Question: The Android fragment lifecycle shows that when a fragment is added to the backstack and then removed/replaced, 'onDestroyView()' is called, and later on, when the fragment returns to the layout from the backstack, 'onCreateView()' is called.
From my understanding it means that the fragment's view is being destroyed and recreated. If the user has input text in an 'EditText' in fragment A and goes to fragment B and then back to A, when the fragment comes back the 'EditText''s contents will have been erased.
However, this is not happening in the following code; can anybody explain why? I have already verified that 'FragmentA''s 'onDestroyView()' is being called.

## MainActivity.java
'''
public class MainActivity extends FragmentActivity {
private Fragment currentFragment = null;
@Override
protected void onCreate(Bundle savedInstanceState) {
super.onCreate(savedInstanceState);
setContentView(R.layout.activity_main);
if (savedInstanceState == null) {
addFragment(new FragmentA());
}
}
public void setCurrentFragment(Fragment fragment) {
this.currentFragment = fragment;
}
@Override
public void onBackPressed() {
if (currentFragment instanceof FragmentB) {
getSupportFragmentManager().popBackStackImmediate();
} else {
super.onBackPressed();
}
}
public void addFragment(Fragment fragment) {
getSupportFragmentManager().beginTransaction().replace(R.id.container, fragment).addToBackStack(null).commit();
setCurrentFragment(fragment);
}
}
'''
## FragmentA.java
'''
public class FragmentA extends Fragment {
@Override
public View onCreateView(LayoutInflater inflater, ViewGroup container,
Bundle savedInstanceState) {
View view = inflater.inflate(R.layout.fragment_a, container, false);
final EditText editText = (EditText)view.findViewById(R.id.editText);
Button button = (Button)view.findViewById(R.id.button);
button.setOnClickListener(new OnClickListener() {
@Override
public void onClick(View v) {
FragmentB fragmentB = new FragmentB();
Bundle arguments = new Bundle();
arguments.putString("text", editText.getText().toString());
fragmentB.setArguments(arguments);
((MainActivity)getActivity()).addFragment(fragmentB);
}
});
return view;
}
@Override
public void onDestroyView() {
super.onDestroyView();
Log.d("Tag", "FragmentA.onDestroyView() has been called.");
}
}
'''
## FragmentB.java
'''
public class FragmentB extends Fragment {
@Override
public View onCreateView(LayoutInflater inflater, ViewGroup container,
Bundle savedInstanceState) {
View view = inflater.inflate(R.layout.fragment_b, container, false);
TextView textView = (TextView)view.findViewById(R.id.textView);
textView.setText(getArguments().getString("text"));
return view;
}
}
'''
## activity_main.xml
'''
<FrameLayout xmlns:android="http://schemas.android.com/apk/res/android"
xmlns:tools="http://schemas.android.com/tools"
android:id="@+id/container"
android:layout_width="match_parent"
android:layout_height="match_parent"
tools:context="com.example.fragmenttest.MainActivity"
tools:ignore="MergeRootFrame" />
'''
## fragment_a.xml
'''
<LinearLayout xmlns:android="http://schemas.android.com/apk/res/android"
xmlns:tools="http://schemas.android.com/tools"
android:layout_width="match_parent"
android:layout_height="match_parent"
android:orientation="vertical">
<EditText
android:id="@+id/editText"
android:layout_width="wrap_content"
android:layout_height="wrap_content"/>
<Button
android:id="@+id/button"
android:layout_width="wrap_content"
android:layout_height="wrap_content"
android:text="Button" />
</LinearLayout>
'''
## fragment_b.xml
'''
<TextView xmlns:android="http://schemas.android.com/apk/res/android"
android:id="@+id/textView"
android:layout_width="match_parent"
android:layout_height="match_parent" />
'''
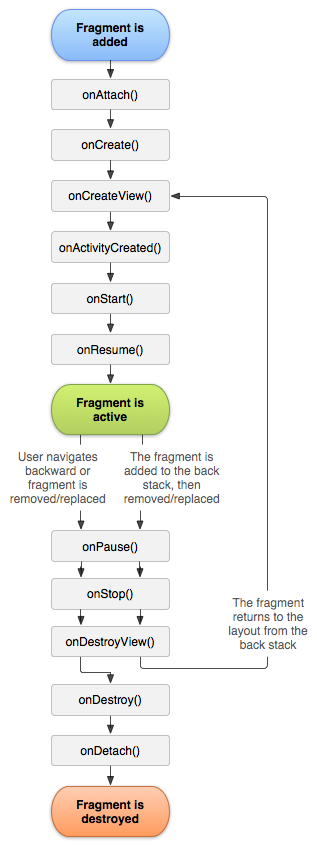
Answer: Fragments in back stack retain their state in a 'Bundle'. This includes the view hierarchy state with the current contents of 'EditText's and such.